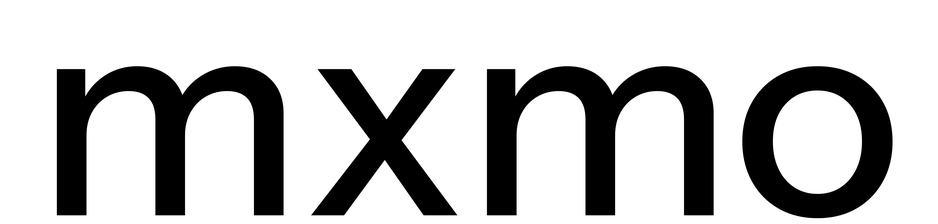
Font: InstrumentSans_Medium